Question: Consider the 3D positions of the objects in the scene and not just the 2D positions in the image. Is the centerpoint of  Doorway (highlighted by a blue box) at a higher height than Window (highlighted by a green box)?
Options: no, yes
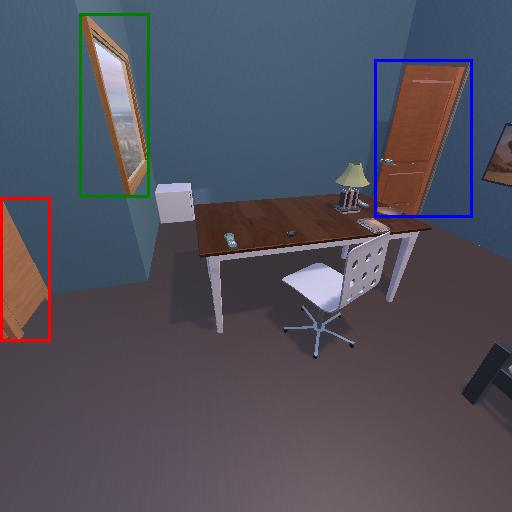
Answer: no